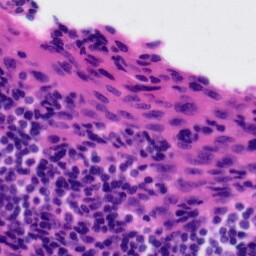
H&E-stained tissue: Tonsil